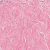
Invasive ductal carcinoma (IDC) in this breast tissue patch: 0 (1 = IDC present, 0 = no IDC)